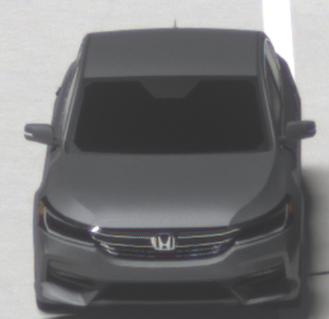
Make: Honda
Model: Accord Hybrid
Detailed model: 9. Generation
Model produced from: 2015
Model produced until: 2019
Doors: 4
Color: gray
Road condition: dry road
Daytime: not specified
Contrast: high contrast